You are looking at a signal-to-image encoding: consecutive vibration samples arranged as the rows of a grayscale square. What is the most likely bearing condition (normal, inner_race, outer_race, ball)?
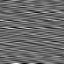
Answer: outer_race